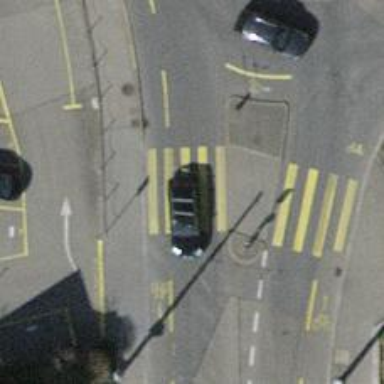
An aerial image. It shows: Footway with asphalt surface and zebra crossing.